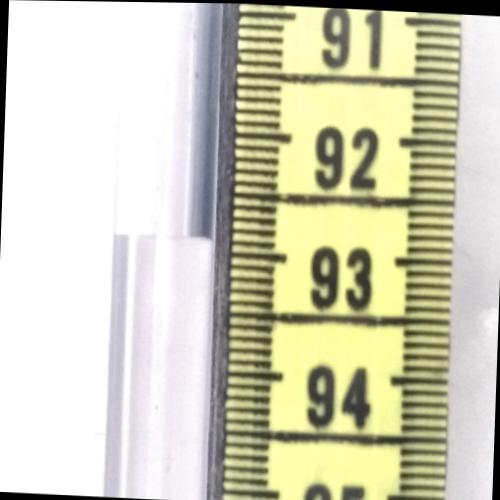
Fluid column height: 92.9 cm